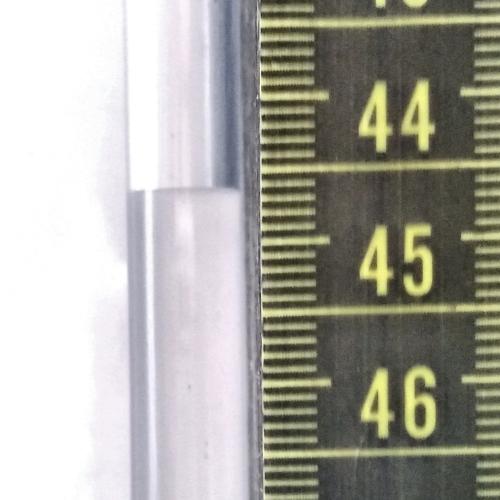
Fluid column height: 44.6 cm